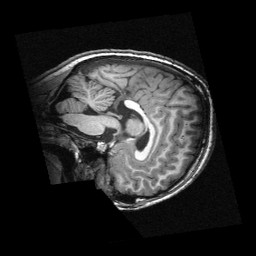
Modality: T1w
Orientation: sagittal
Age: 13
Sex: female
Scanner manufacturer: siemens
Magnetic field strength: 3 T
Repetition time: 2.3 s
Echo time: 0.00336 s